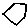
Label: hexagon